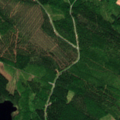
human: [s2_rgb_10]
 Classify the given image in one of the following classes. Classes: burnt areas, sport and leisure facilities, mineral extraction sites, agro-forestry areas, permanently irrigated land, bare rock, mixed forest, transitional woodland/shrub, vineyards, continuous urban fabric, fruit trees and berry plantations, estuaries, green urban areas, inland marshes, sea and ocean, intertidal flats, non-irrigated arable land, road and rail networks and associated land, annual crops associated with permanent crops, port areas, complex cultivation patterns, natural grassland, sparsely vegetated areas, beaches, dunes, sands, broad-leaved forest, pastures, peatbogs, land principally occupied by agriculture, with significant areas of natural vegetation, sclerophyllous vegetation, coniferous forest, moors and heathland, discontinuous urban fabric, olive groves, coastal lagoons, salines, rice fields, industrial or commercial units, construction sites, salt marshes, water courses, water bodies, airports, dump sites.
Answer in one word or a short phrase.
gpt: land principally occupied by agriculture, with significant areas of natural vegetation, coniferous forest, mixed forest, water bodies